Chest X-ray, AP view. Patient: 42 years old, sex M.
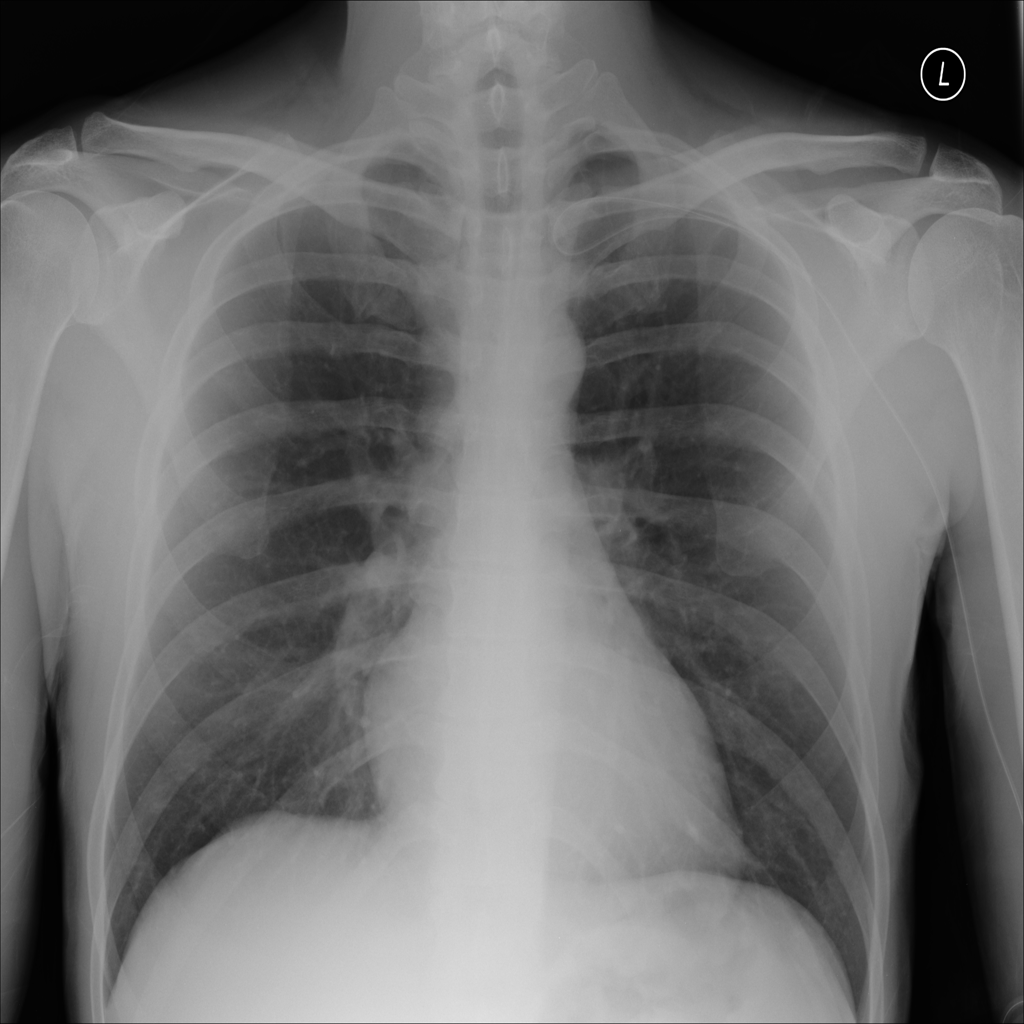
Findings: No Finding